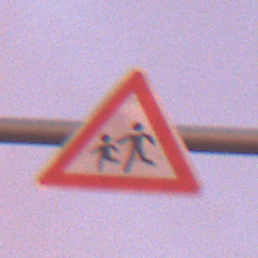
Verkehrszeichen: KinderRechts
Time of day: SunriseSunset
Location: Outdoor (Urban)
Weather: PartlyCloudy
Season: NotSpecified
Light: Natural